Question: I have a Table View Controller that I add programmatically the UISearchBar like this (this is on my ViewDidLoad):
'''
searchBar = [[UISearchBar alloc] initWithFrame:CGRectMake(0, 0, 320, 64)];
searchDisplayController = [[UISearchDisplayController alloc] initWithSearchBar:searchBar contentsController:self];
searchDisplayController.delegate = self;
searchDisplayController.searchResultsDataSource = self;
searchBar.delegate = self;
[self.tableView.tableHeaderView addSubview:searchBar];
[self.tableView.tableHeaderView sizeToFit];
'''
I dont't set as the tableHeaderView because I have another view on the Header (in blue).

The problem is when I search and click on the cell, the method didSelectRowAtIndexPath is not called. And, as it shows on my image, I need to know what cell was selected do add a check mark.
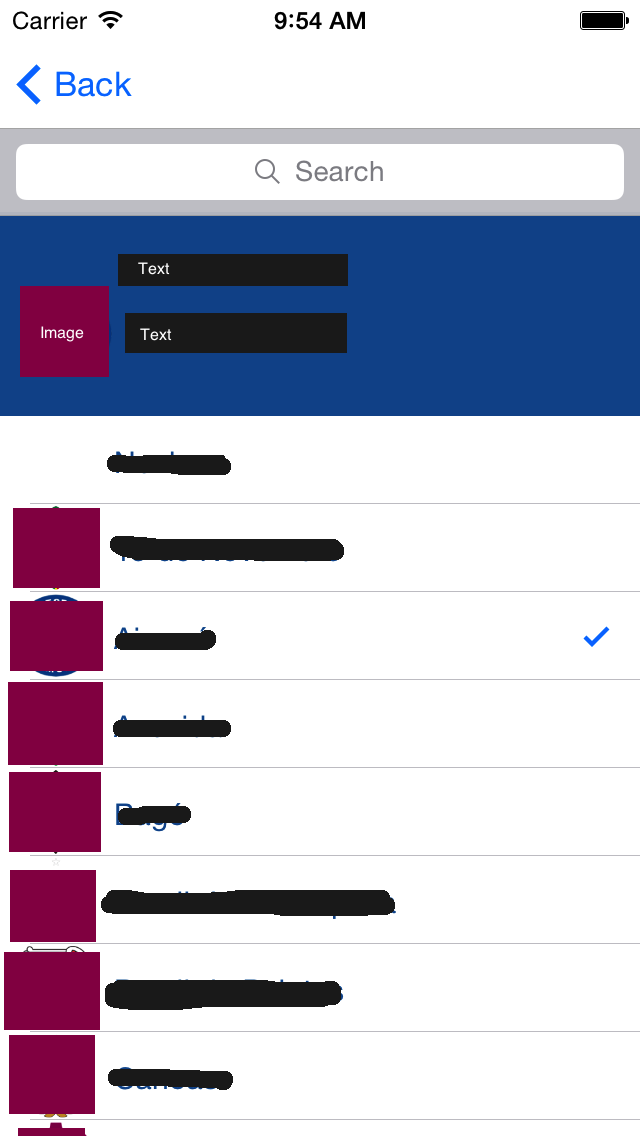
Answer: You need to assign 'self' as the searchResultsDelegate as well. Like this.
'''
searchDisplayController.searchResultsDelegate = self;
'''
Then in your didSelectRowForIndexPath, you will need to distinguish between the search table, and your regular table. Like this:
'''
- (void) tableView:(UITableView *)tableView didSelectRowAtIndexPath:(NSIndexPath *)indexPath {
if ( tableView == _searchController.searchResultsTableView) {
// user selected a row in your search results table
} else {
// user selected a row in your main table
}
}
'''
You will also need to make this distinction (test for searchResultsTableView) in your other delegate methods, if any, such as tableView didDeselectRowAtIndexPath.